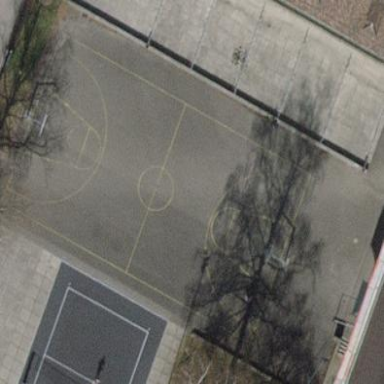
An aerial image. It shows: Multi-sport pitch with asphalt surface.